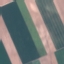
Land use / land cover: AnnualCrop